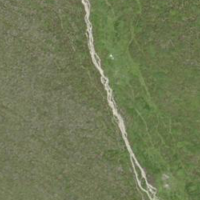
EUNIS habitat code: 31
Species observed at this site:
Juniperus communis